Question: I am new to R and I have a graph object which I have created from a data frame object "allTog" as shown below:
'''
library(igraph)
df.g <- graph.data.frame(d = allTog, directed = TRUE)
plot(df.g, vertex.label = V(df.g)$name)
'''

The allTog data frame is given by
'''
allTog <- data.frame(
source = c("chamber", "chamber", "chamber", "chamber", "chamber",
"check", "check", "issue", "issue", "issue"),
target = c("check", "issue", "leak", "process", "found", "power",
"customer", "customer", "wafer", "replaced")
)
'''
The columns "row.names" and "values" is of no interest here.
How can I traverse from each root node, in this case "chamber", to every leaf node and get the path i.e all the node (vertex) names? I'm looking for a generic solution because my root node can change with every run of the code. For example in the next run, the root node can be "issue".
My output that I want is:
'''
chamber->check->power
chamber->issue->replaced
chamber->process
chamber->issue->customer
'''
So and so forth....
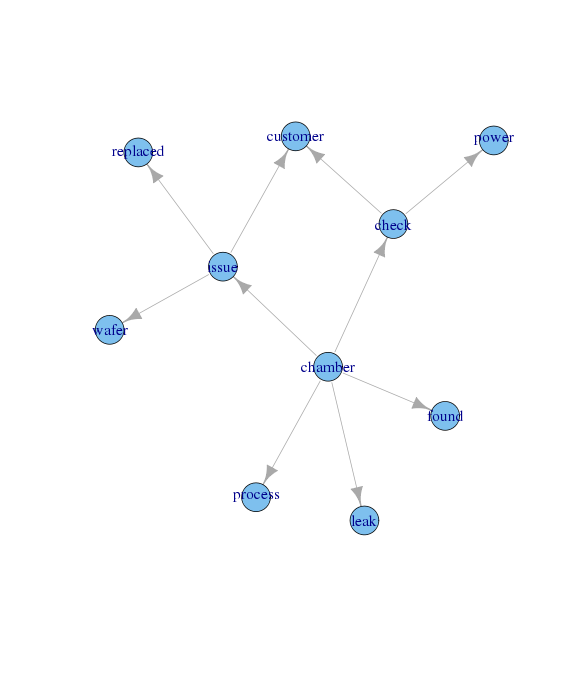
Answer: How about
'''
root <- "chamber"
leafnodes <- sapply(V(df.g), function(x) length(neighbors(df.g,x))==0 )
paths <- get.all.shortest.paths(df.g, V(df.g)[root], leafnodes)$res
sapply(paths, function(vs) paste(V(df.g)[vs]$name, collapse="->"))
'''
This lists all the leaf nodes you can get to
'''
# [1] "chamber->leak" "chamber->process" "chamber->found"
# [4] "chamber->check->power" "chamber->issue->customer" "chamber->check->customer"
# [7] "chamber->issue->wafer" "chamber->issue->replaced"
'''